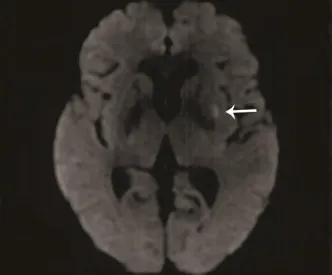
Imageological changes before admission. Left insular cortex.
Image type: radiology (mri)